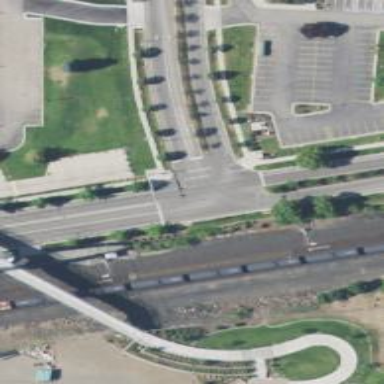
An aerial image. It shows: Crossing on the road with line markings.